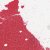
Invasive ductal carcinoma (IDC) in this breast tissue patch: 0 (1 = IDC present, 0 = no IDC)